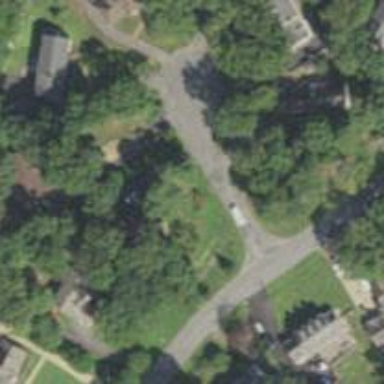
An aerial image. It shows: Residential road.